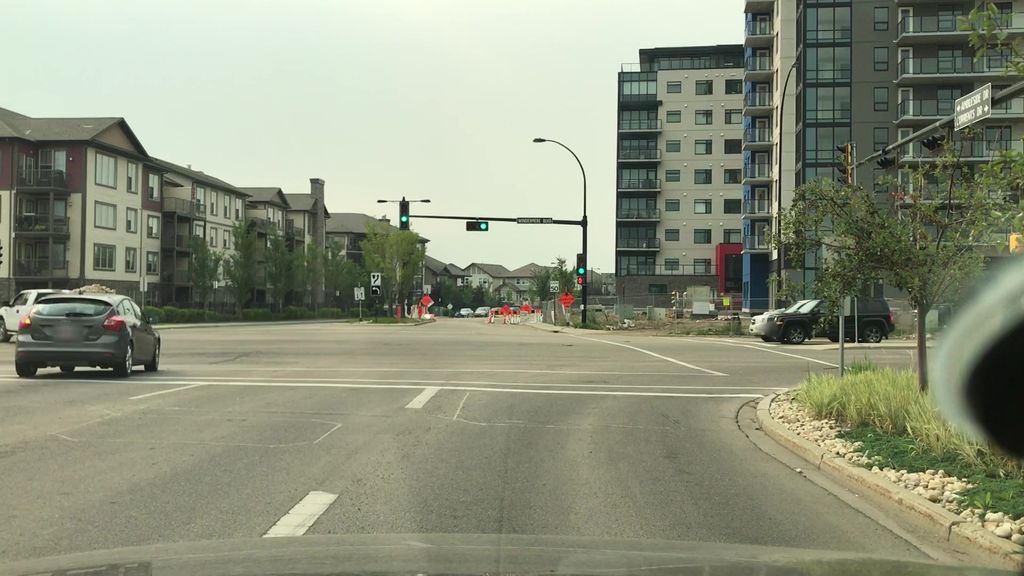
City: edmonton